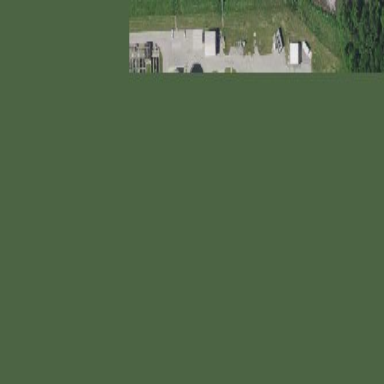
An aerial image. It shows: View of wastewater plant.